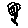
Label: flower